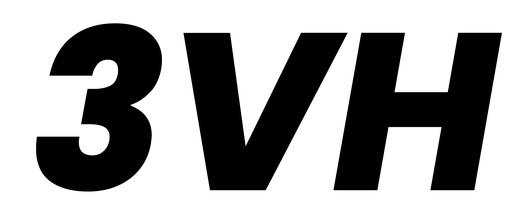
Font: Poppins-ExtraBoldItalic